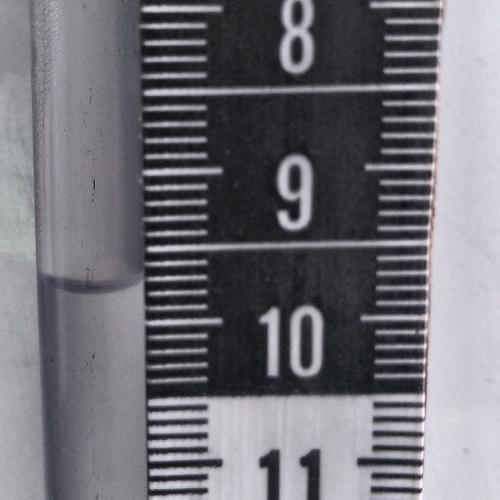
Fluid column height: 9.7 cm